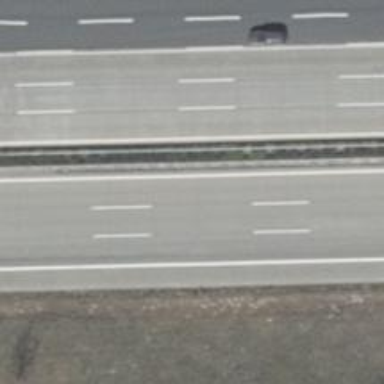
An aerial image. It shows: Motorway with concrete surface.